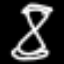
Label: hourglass